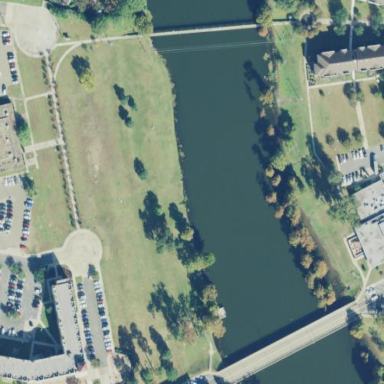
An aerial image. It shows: Recreational ground that includes park and picnic site.